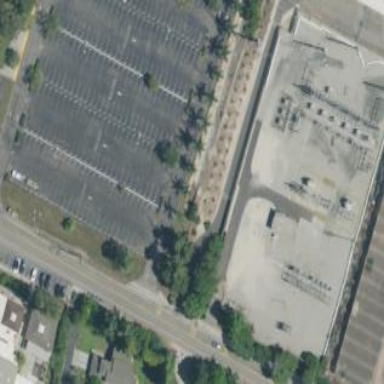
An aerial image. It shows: Power substation.